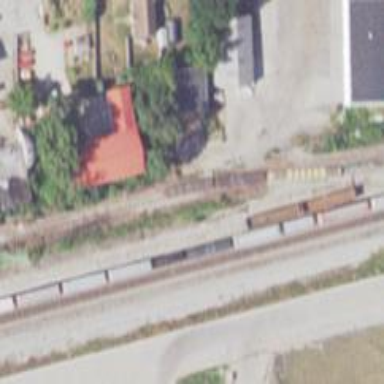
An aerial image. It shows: Railway siding with rails.